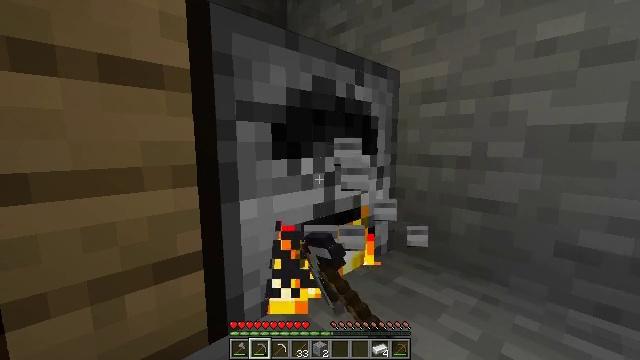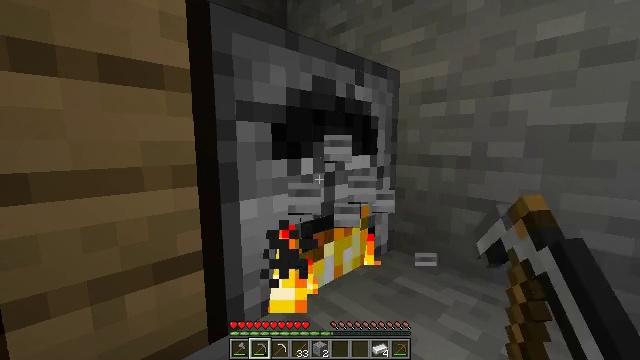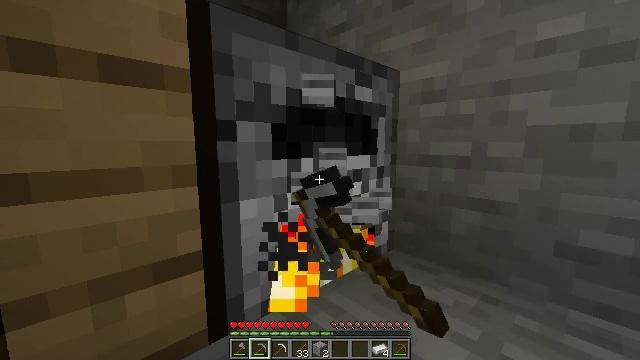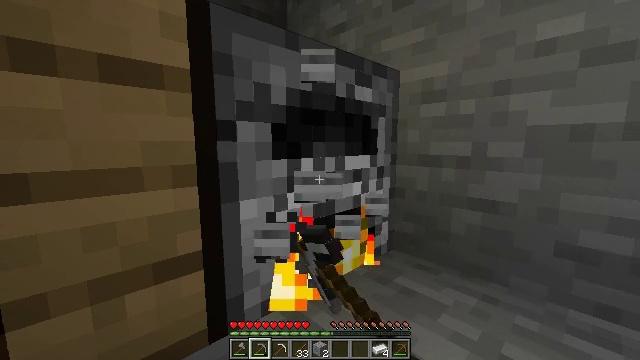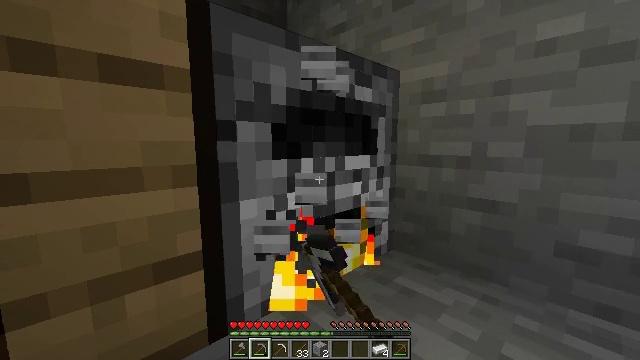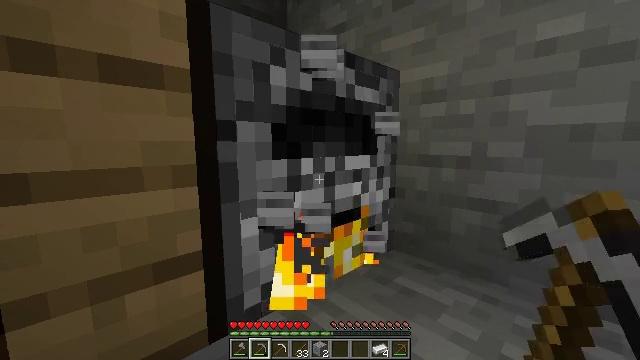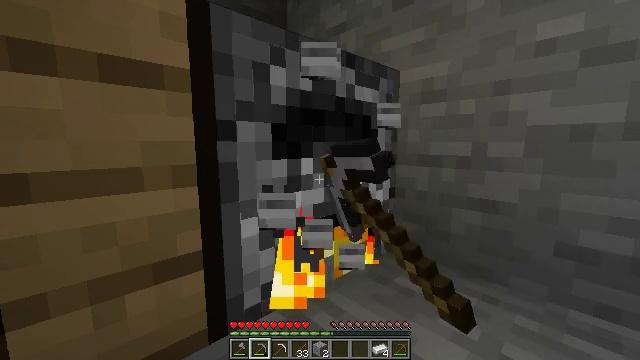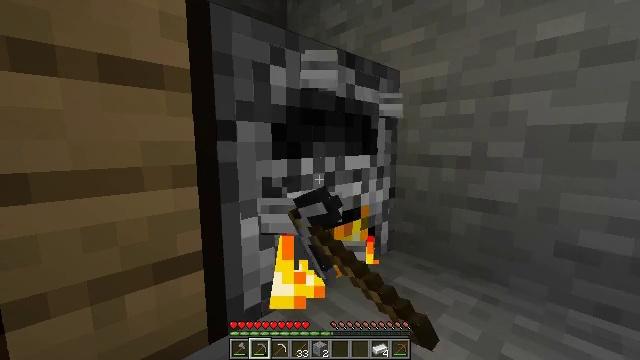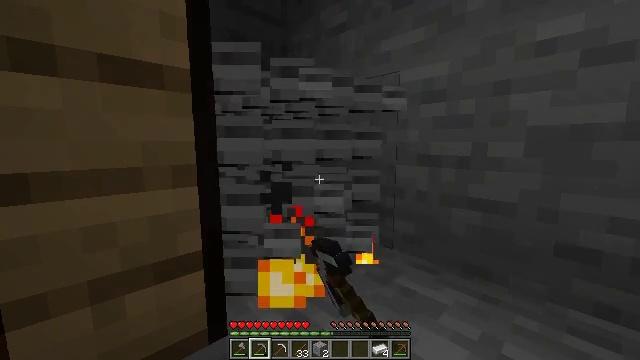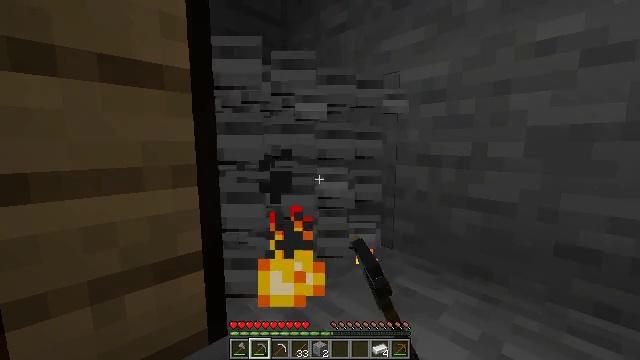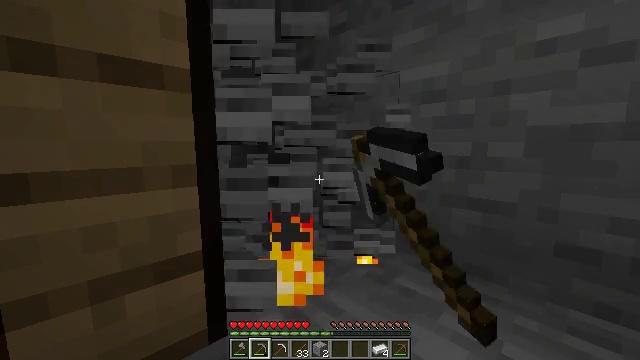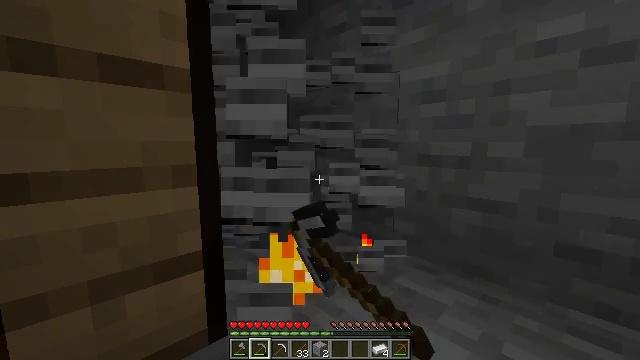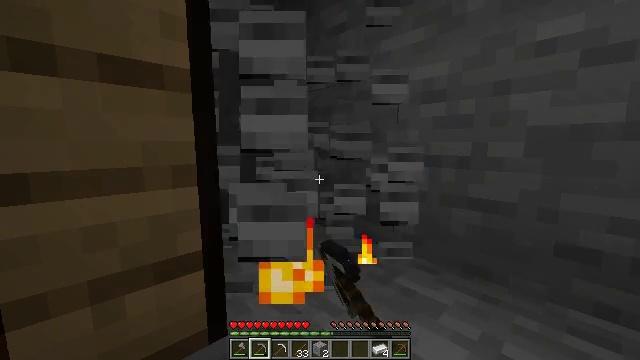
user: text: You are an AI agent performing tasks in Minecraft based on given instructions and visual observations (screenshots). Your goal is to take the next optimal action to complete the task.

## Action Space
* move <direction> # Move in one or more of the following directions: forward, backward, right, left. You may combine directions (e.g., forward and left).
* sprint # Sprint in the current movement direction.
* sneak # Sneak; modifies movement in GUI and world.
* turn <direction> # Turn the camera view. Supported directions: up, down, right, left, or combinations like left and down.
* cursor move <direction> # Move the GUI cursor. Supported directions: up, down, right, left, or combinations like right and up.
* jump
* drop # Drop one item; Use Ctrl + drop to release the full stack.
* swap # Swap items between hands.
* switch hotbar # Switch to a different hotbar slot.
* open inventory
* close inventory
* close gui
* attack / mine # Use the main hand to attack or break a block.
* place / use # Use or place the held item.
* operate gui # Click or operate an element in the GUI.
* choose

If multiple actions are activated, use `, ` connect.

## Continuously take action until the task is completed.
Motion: motion action
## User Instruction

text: Reclaim the furnace for later use.
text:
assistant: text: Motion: attack / mine
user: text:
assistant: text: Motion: attack / mine
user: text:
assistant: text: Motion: attack / mine
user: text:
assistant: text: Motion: attack / mine
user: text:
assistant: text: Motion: attack / mine
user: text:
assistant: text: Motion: attack / mine
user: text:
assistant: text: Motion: attack / mine
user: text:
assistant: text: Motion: attack / mine
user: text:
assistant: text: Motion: attack / mine
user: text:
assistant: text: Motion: attack / mine
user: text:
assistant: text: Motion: attack / mine
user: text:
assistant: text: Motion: attack / mine
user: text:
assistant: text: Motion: attack / mine